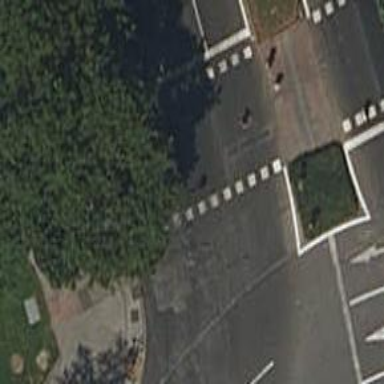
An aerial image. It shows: Crossing with traffic signals.